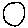
Label: circle